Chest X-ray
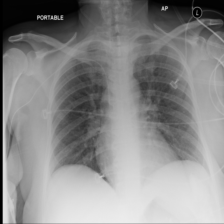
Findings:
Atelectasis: negative
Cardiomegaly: negative
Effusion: negative
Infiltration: negative
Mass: negative
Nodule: negative
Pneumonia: negative
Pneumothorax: negative
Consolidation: negative
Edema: negative
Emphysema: negative
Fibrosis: negative
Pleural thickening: negative
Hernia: negative